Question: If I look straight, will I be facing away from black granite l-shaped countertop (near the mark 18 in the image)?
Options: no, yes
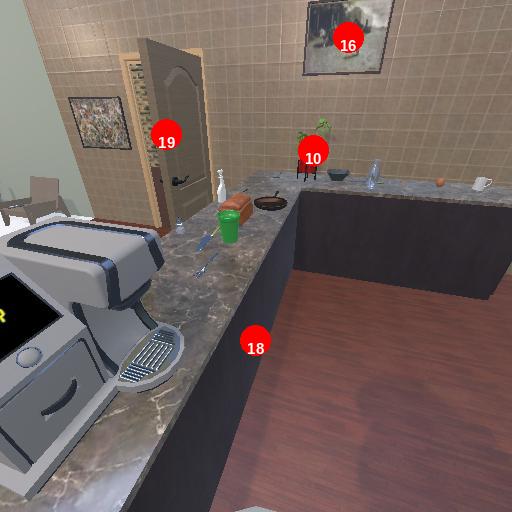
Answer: no